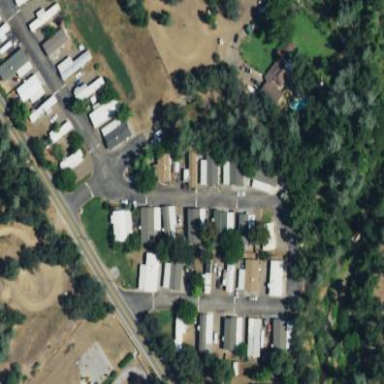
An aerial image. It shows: Residential area designated as trailer park.